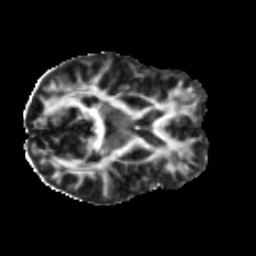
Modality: FA
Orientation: axial
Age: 36
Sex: female
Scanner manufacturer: ge
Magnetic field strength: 3 T
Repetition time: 7.8 s
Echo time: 0.0606 s